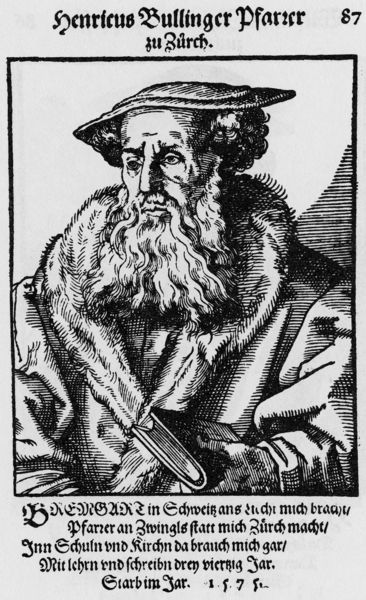
Titel: Bildnis des Heinrich Bullinger
Künstler: Tobias Stimmer
Institution: (Seriendruck)
Schlagwörter: dunkel, hand, mann, schatten, weiß, frisur, grau, haar, hell, hut, licht, mund, nase, profil, schwarz, stirn, blick, hochformat, mode, alt, bart, jacke, kappe, mütze, augen, bibel, falten, gesicht, kleidung, kragen, mensch, pelz, rahmen, vollbart, ärmel, bildnis, hände, portrait, porträt, auge, geistlicher, haare, mantel, brustbild, kinn, lippen, locken, renaissance, traurig, fell, holzschnitt, schrift, wangen, rahmung, alter mann, schule, grafik, graphik, ausdruck, dichter, deutsch, wange, knöpfe, alter, unterschrift, buch, druck, schnitt, schweiz, druckgrafik, schraffur, schraffuren, radierung, stich, titel, barrett, seite, schwarzweiß, text, beschriftung, überschrift, proträt, tinte, buchseite, buhc, einband, barett, pelzkragen, pfarrer, runzeln, üppig, wams, pfaffe, priester, miene, gelehrter, zeilen, fraktur, letter, druch, latein, zürich, typenschrift, majuskel, weisheit, schaube, zobel, garfik, bullinger, henricus, pelzschaube, theologie, starb, pfarre, buch in der hand, todesanzeige, henricus bullinger, 1575, pfarzer, kenricus, henricus bullinger pfarzer